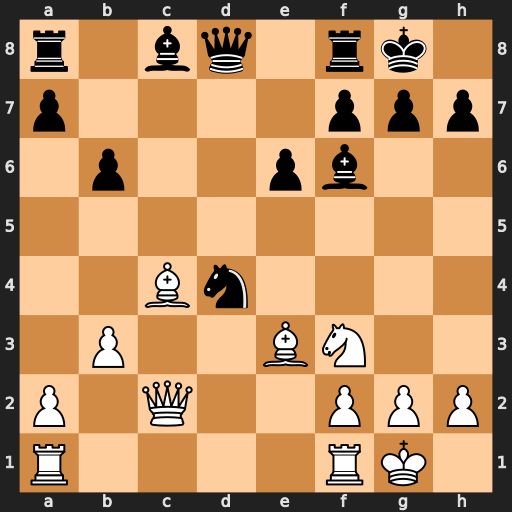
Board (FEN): r1bq1rk1/p4ppp/1p2pb2/8/2Bn4/1P2BN2/P1Q2PPP/R4RK1
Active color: w
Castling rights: -
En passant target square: -
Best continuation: Bxd4 Bxd4 Rad1